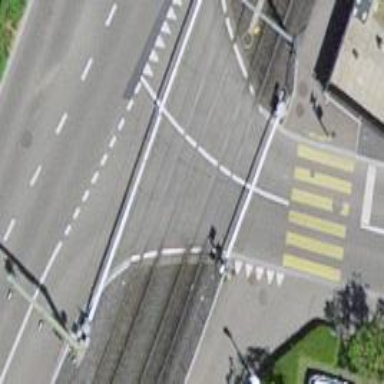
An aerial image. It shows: Railway level crossing.